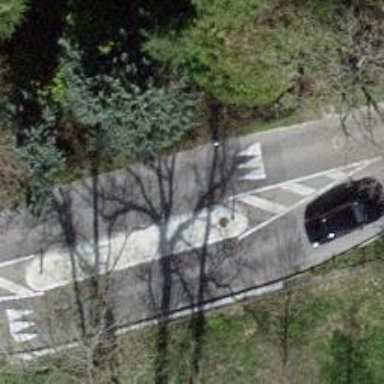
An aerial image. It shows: Tertiary road with asphalt surface.